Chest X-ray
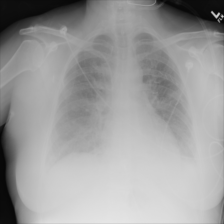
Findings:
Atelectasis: positive
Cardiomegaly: negative
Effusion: positive
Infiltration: positive
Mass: negative
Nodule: negative
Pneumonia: negative
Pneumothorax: negative
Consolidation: negative
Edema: positive
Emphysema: negative
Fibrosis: negative
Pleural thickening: negative
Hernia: negative